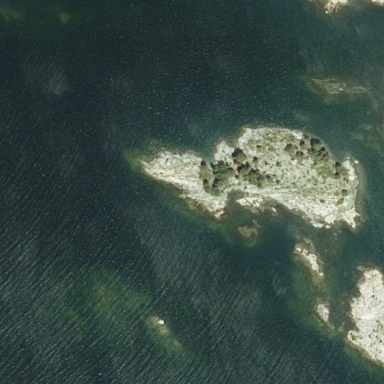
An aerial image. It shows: Islet along the natural coastline.